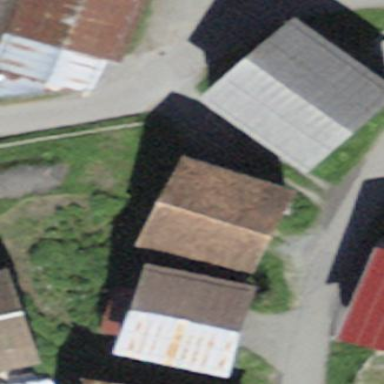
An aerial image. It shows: Rural barn.